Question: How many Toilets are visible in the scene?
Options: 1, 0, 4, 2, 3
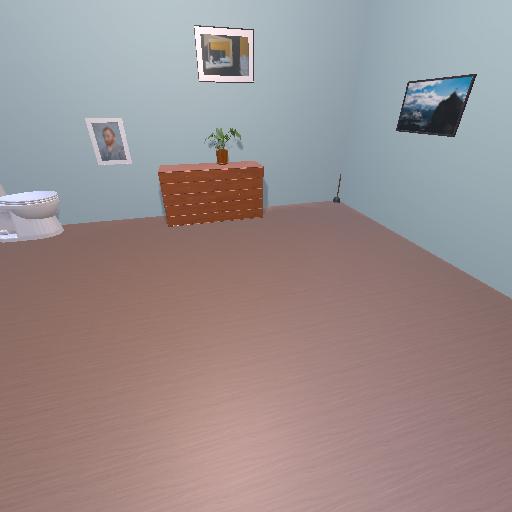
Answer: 1